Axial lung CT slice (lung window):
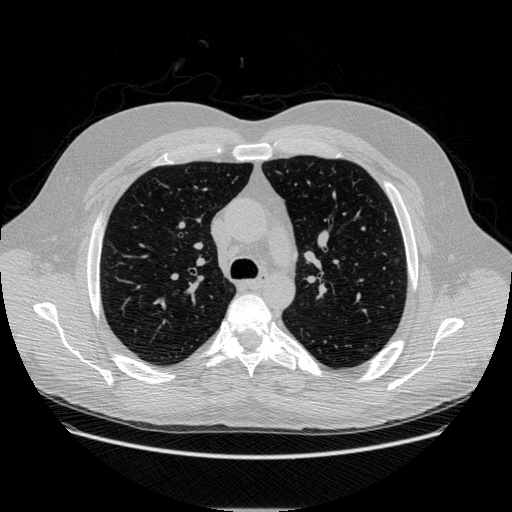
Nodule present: yes
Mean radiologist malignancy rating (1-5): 3